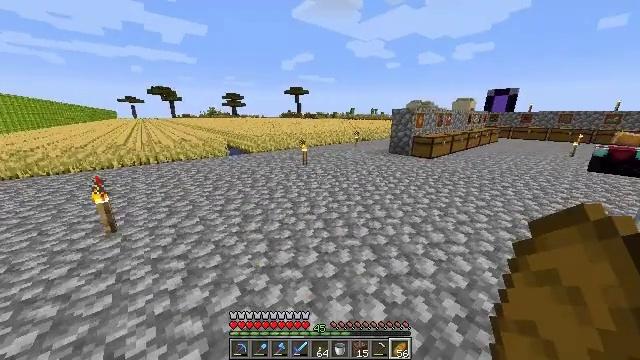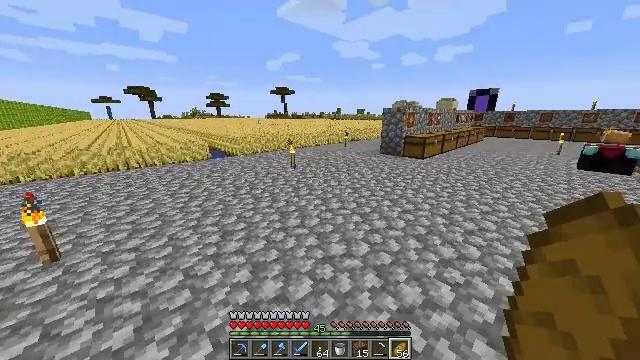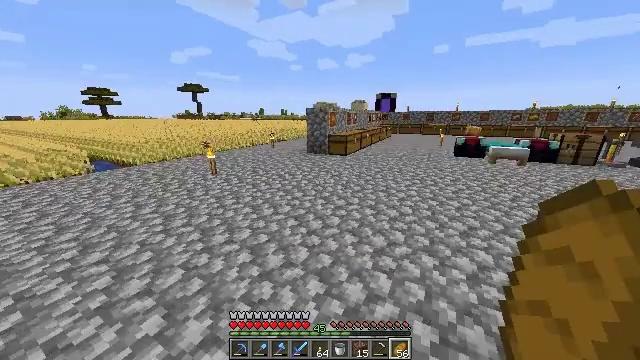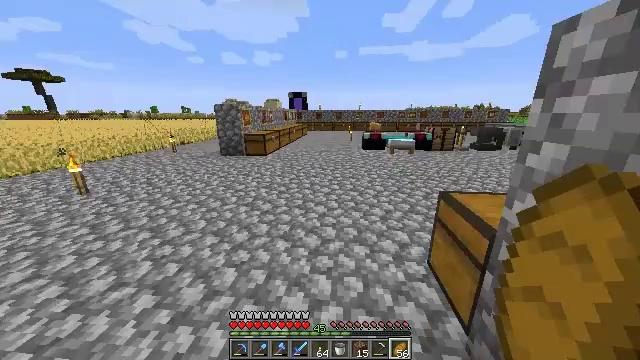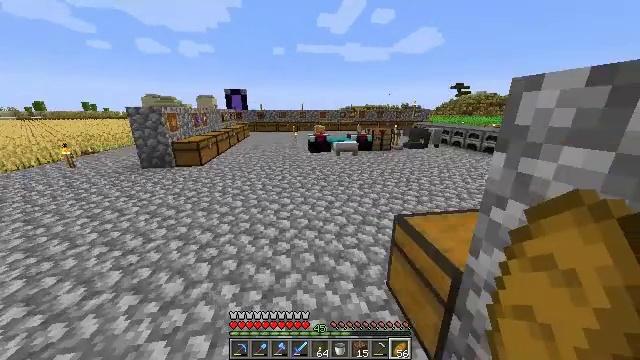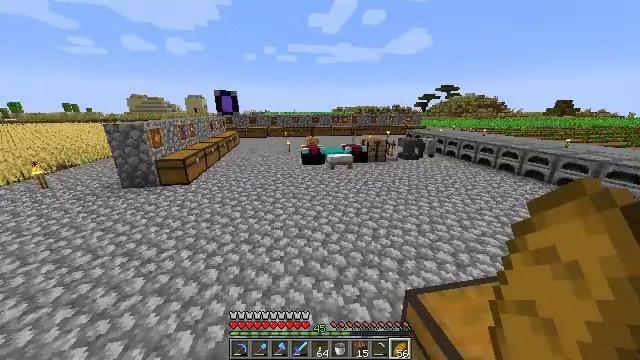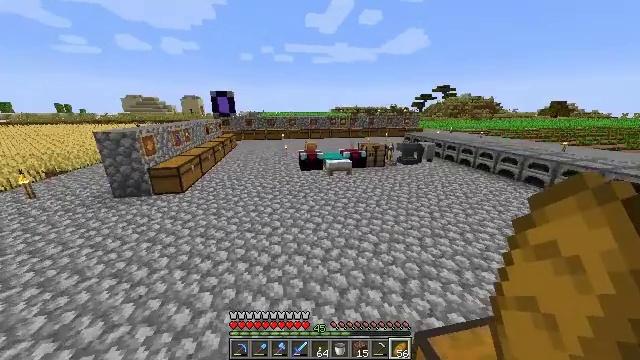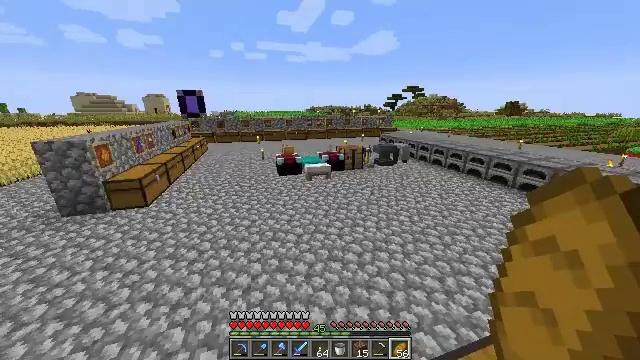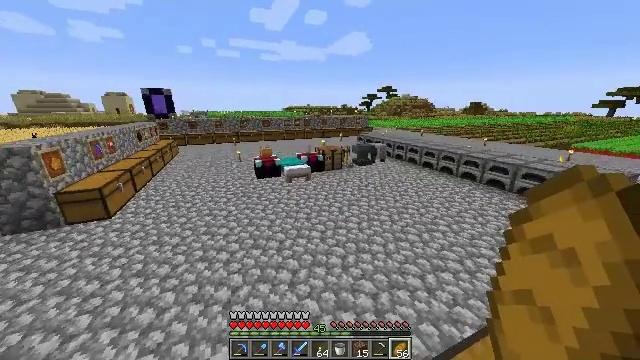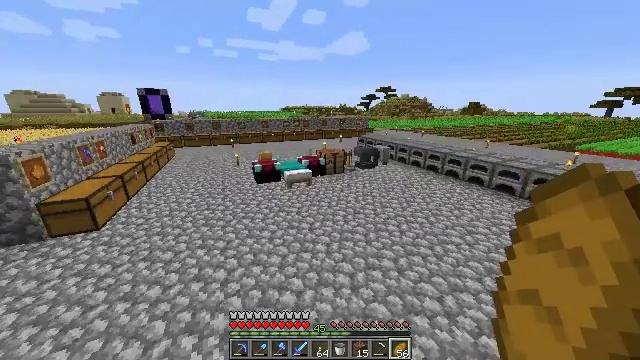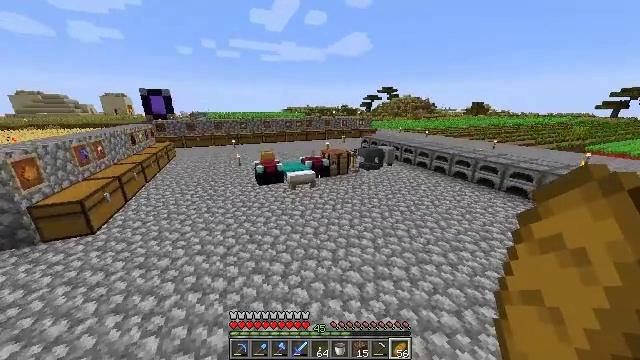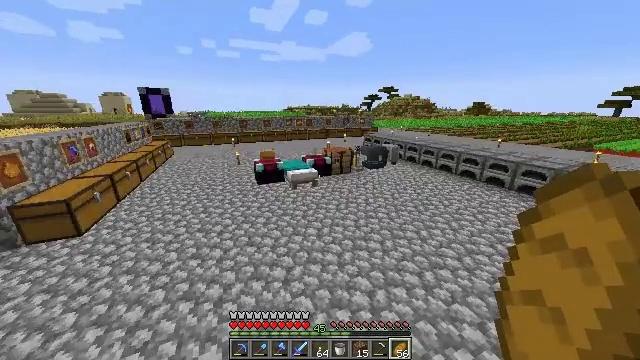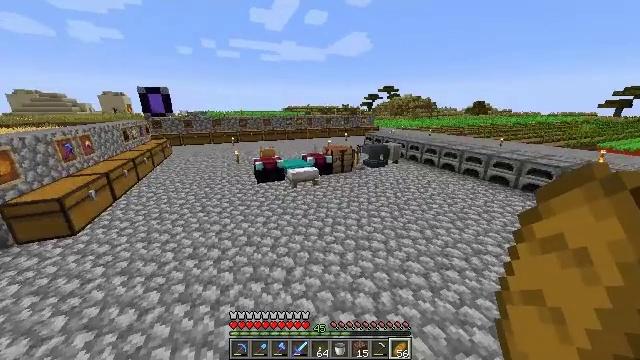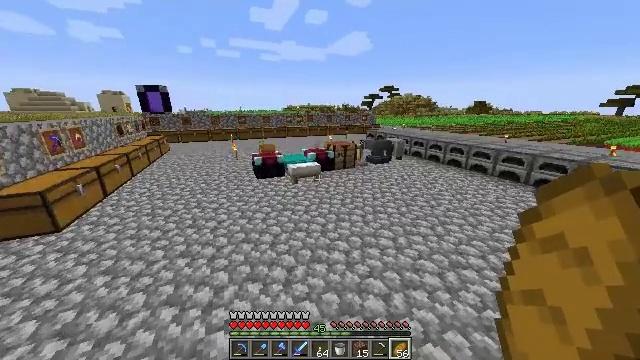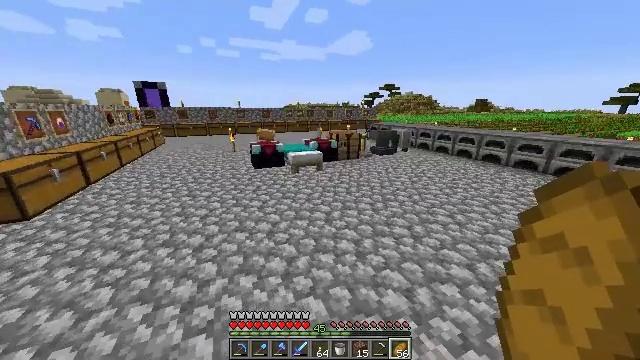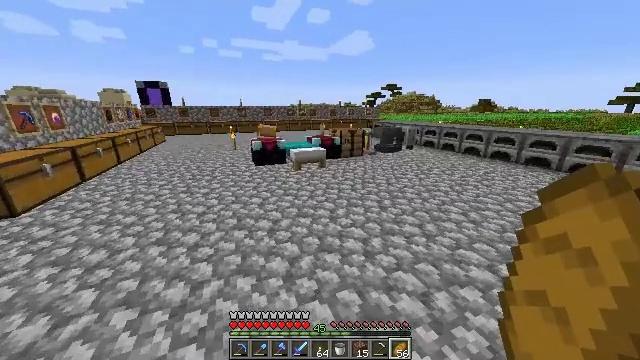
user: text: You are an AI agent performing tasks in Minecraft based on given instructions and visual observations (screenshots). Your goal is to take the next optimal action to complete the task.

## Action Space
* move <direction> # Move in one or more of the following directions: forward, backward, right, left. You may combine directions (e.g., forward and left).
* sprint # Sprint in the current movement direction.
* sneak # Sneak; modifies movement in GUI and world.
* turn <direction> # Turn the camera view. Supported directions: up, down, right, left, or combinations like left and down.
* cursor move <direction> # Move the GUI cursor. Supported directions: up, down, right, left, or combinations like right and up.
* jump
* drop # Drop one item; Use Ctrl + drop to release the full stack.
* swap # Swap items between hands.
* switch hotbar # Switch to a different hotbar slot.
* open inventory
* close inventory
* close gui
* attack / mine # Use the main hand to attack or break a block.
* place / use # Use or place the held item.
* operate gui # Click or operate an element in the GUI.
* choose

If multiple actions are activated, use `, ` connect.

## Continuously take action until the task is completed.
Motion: motion action
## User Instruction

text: Get the lime bed back into inventory.
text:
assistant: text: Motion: move forward, sprint, turn right
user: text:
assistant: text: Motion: move forward, sprint, turn right
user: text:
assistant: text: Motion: move forward, sprint, turn right
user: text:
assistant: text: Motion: move forward, sprint, turn right, jump
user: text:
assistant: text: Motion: move forward, sprint, turn right, jump
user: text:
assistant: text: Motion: move forward, sprint, jump
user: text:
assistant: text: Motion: move forward, sprint, turn right, jump
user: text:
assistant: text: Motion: move forward, sprint, turn right, jump
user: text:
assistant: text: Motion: move forward, sprint, jump
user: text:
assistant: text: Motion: move forward, sprint
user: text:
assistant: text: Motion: move forward, sprint
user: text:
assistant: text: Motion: move forward, sprint
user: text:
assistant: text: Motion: move forward, sprint
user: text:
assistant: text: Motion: move forward, sprint
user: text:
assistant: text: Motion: move forward, sprint
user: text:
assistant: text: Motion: move forward, sprint, turn left
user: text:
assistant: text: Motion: move forward, sprint, turn left
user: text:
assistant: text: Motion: move forward, sprint, turn left
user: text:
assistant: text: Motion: move forward, sprint, turn left
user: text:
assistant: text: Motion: move forward, sprint
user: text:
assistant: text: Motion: move forward, sprint
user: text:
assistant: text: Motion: move forward and move left, sprint
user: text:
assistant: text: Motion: move forward and move left, sprint
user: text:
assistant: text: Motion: move forward and move left, sprint
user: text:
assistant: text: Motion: move forward and move left, sprint
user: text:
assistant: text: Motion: move forward and move left, sprint
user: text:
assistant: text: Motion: move forward and move left, sprint
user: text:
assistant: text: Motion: move forward and move left, sprint
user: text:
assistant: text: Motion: move forward and move left, sprint
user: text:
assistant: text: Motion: move forward and move left, sprint